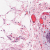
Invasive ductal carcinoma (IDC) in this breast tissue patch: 0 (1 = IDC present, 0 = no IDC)